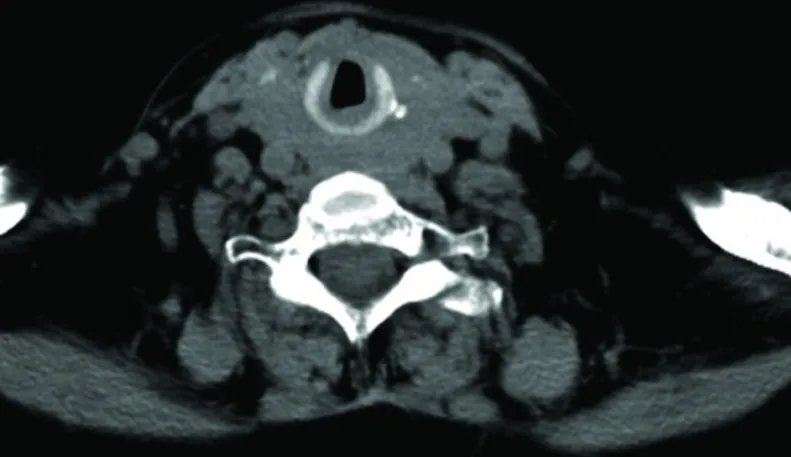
The CT Scan Showing the Absence of Significant Tracheal Compression.
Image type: radiology (ct)